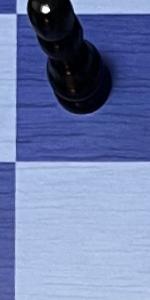
Label: Empty